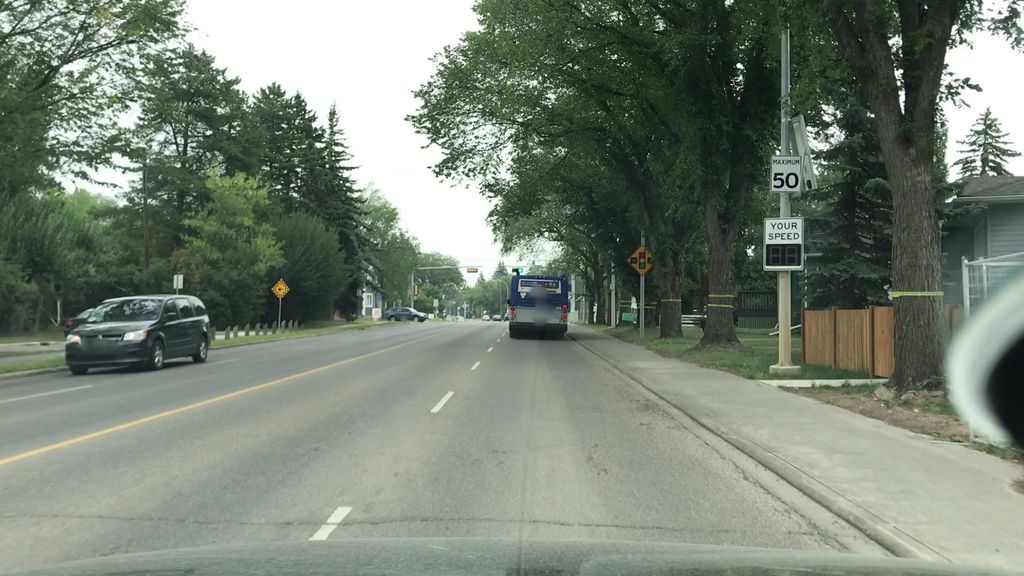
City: edmonton